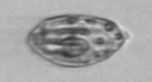
Label: Katodinium_or_Torodinium